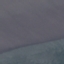
Label: SeaLake